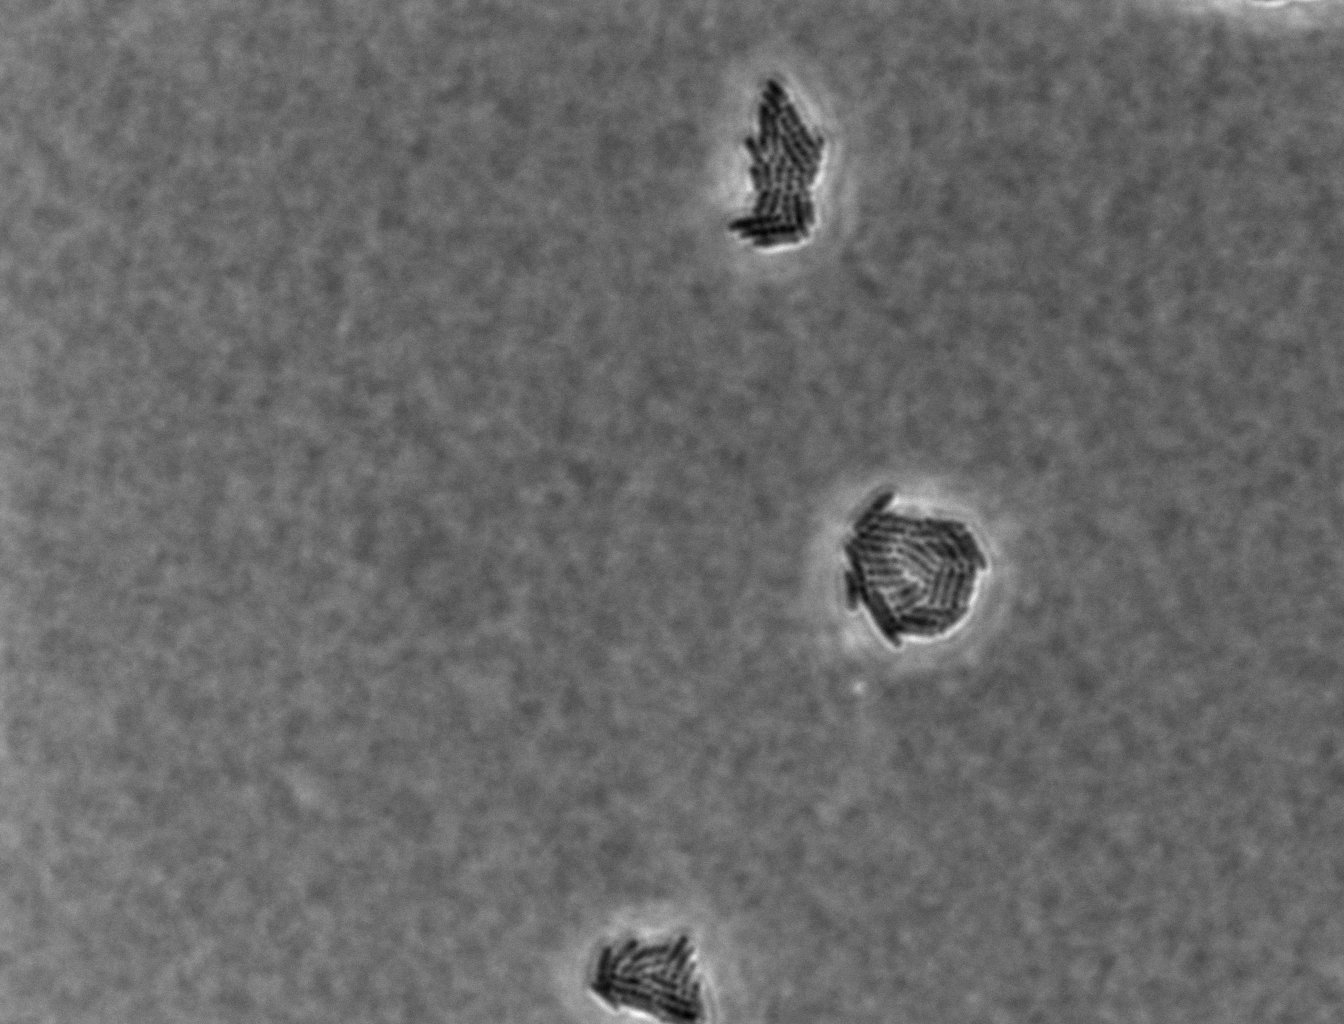
various_fewshot